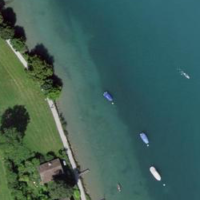
EUNIS habitat code: 14
Species observed at this site:
Corvus corone